Interaction volume radius: 5 \u00c5
Interaction volume height: 20 \u00c5
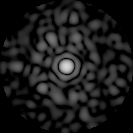
Disorder parameter: 0.8355